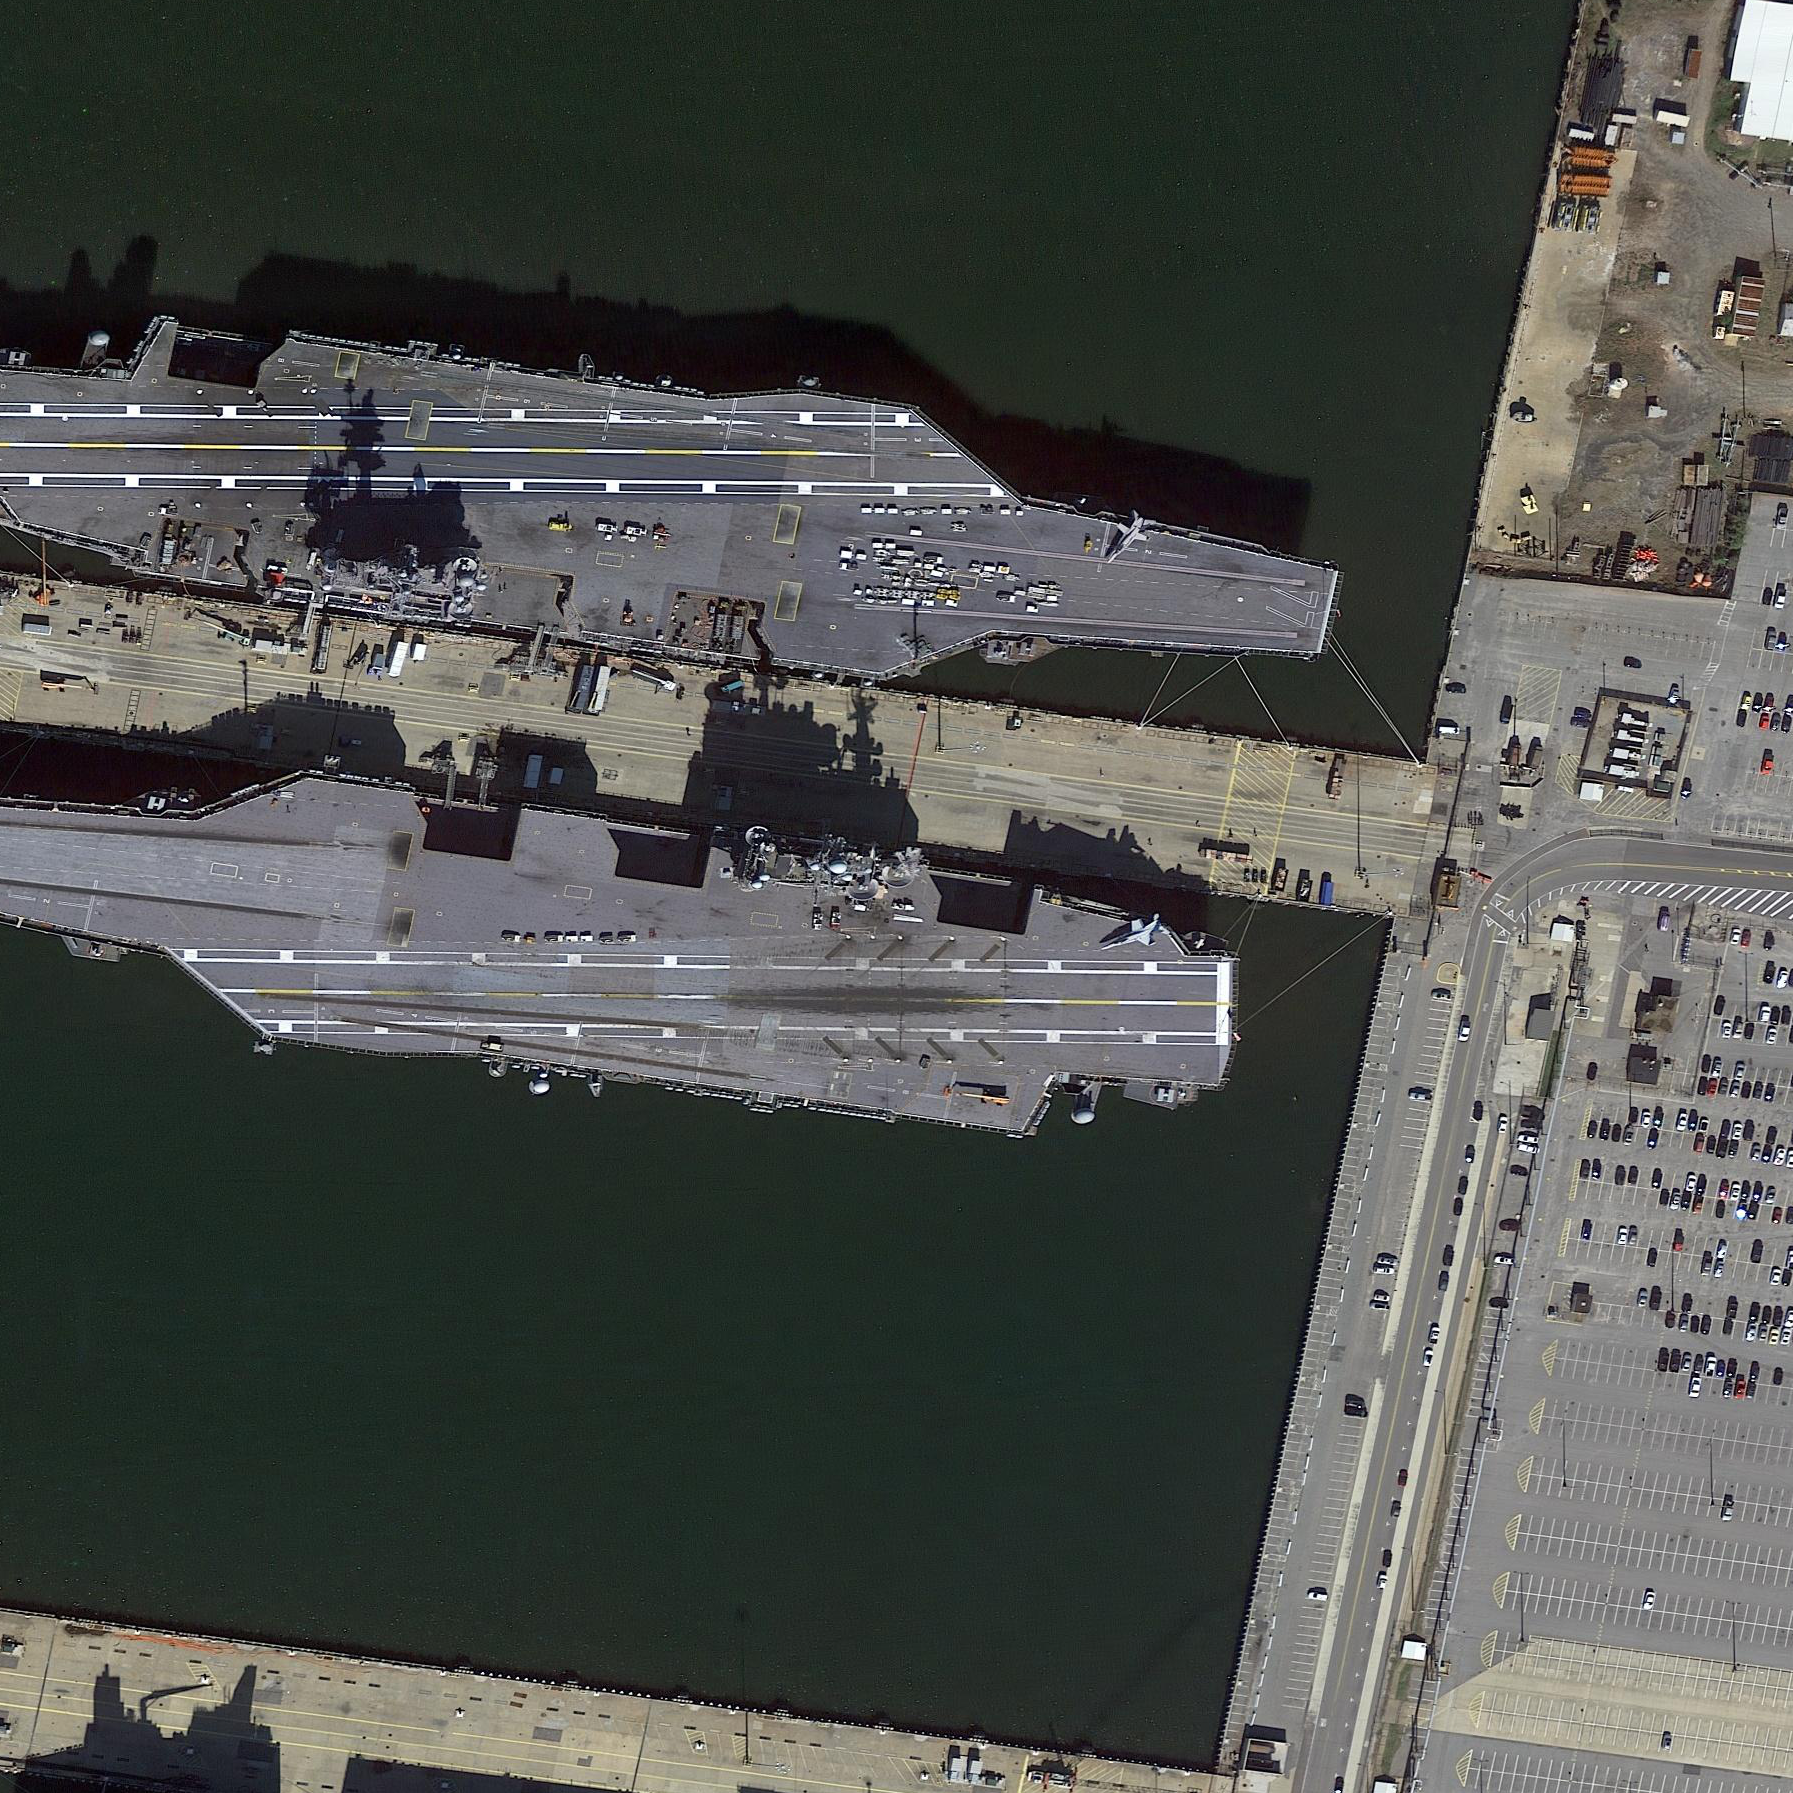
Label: aircraft_carrier